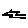
Label: zigzag